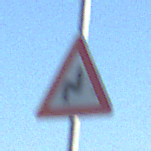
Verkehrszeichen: DoppelkurveRechts
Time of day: MorningAfternoon
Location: Outdoor (RoadRail)
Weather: Clear
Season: NotSpecified
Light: Natural